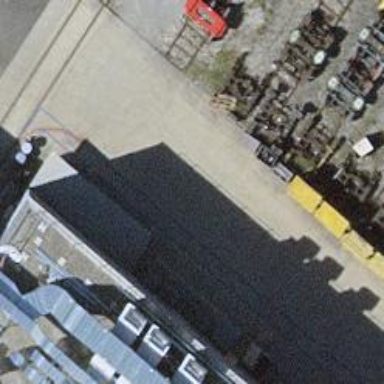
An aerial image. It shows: Railway yard with one track.